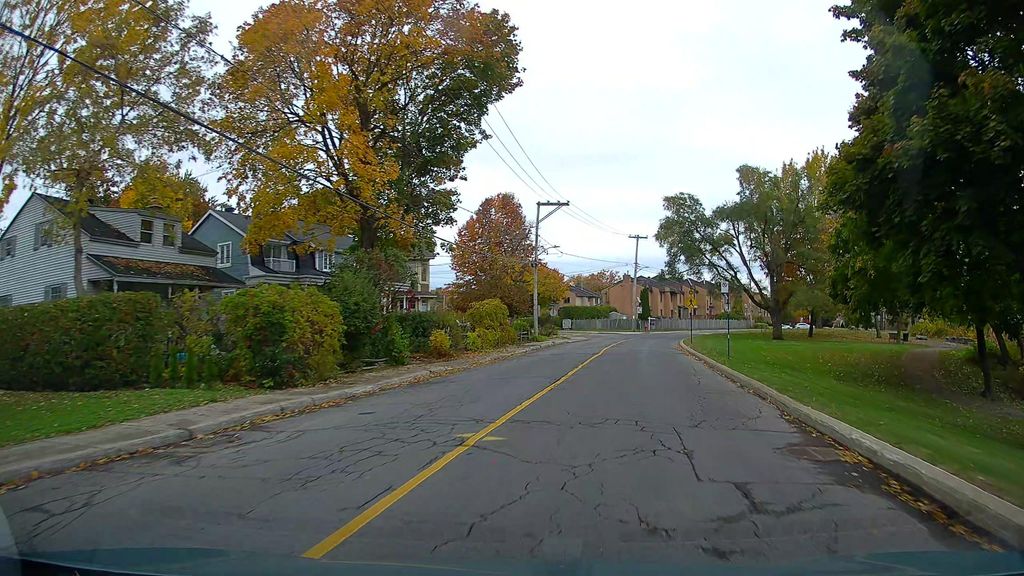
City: montreal